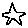
Label: star